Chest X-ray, PA view. Patient: 33 years old, sex F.
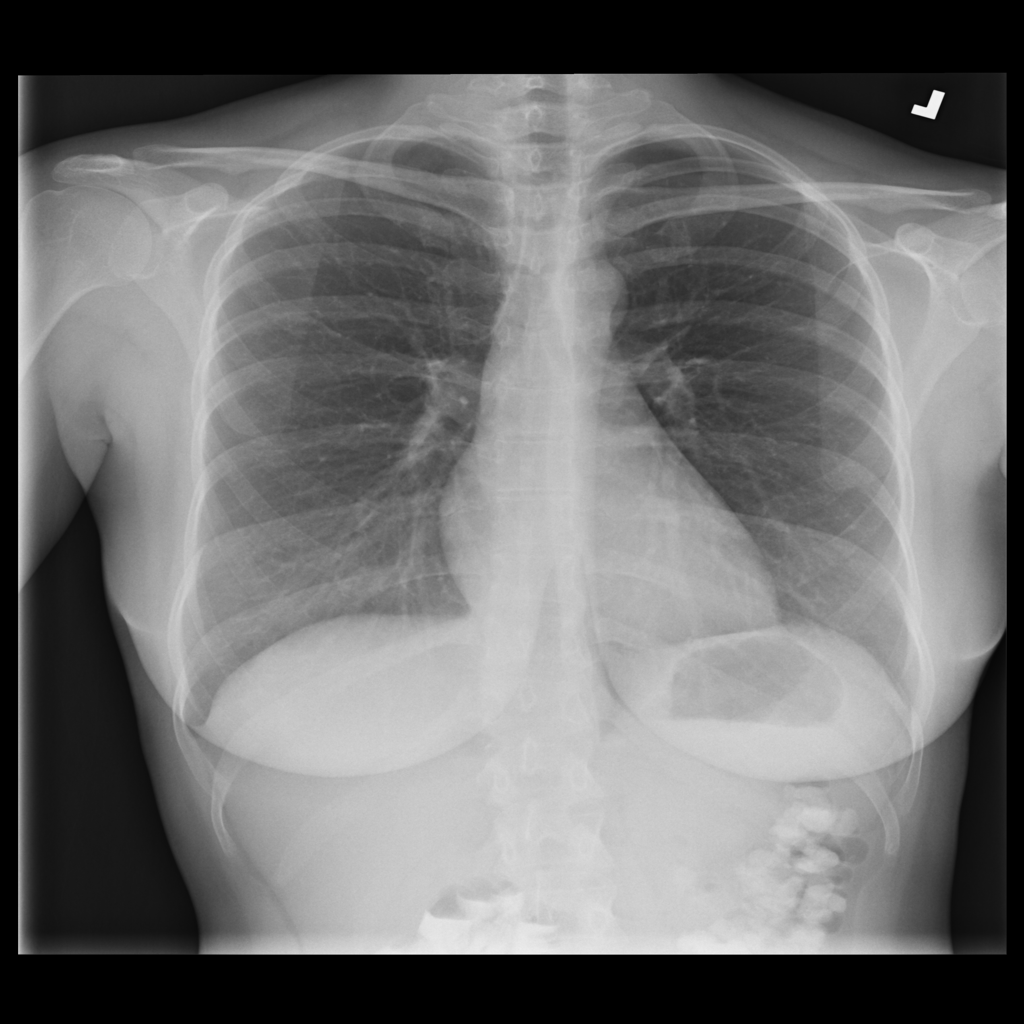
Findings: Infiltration